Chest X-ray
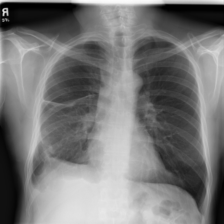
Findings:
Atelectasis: negative
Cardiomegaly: negative
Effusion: negative
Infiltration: negative
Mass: negative
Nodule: negative
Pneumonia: negative
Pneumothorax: negative
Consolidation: negative
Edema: negative
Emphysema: negative
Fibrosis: negative
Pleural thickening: negative
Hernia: negative